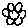
Label: flower